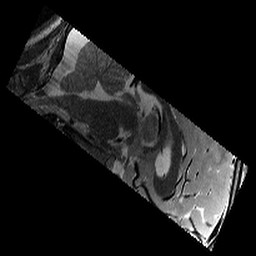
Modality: T2w
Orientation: sagittal
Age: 12
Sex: male
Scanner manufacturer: siemens
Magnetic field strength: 3 T
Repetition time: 9.23 s
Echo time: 0.067 s